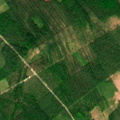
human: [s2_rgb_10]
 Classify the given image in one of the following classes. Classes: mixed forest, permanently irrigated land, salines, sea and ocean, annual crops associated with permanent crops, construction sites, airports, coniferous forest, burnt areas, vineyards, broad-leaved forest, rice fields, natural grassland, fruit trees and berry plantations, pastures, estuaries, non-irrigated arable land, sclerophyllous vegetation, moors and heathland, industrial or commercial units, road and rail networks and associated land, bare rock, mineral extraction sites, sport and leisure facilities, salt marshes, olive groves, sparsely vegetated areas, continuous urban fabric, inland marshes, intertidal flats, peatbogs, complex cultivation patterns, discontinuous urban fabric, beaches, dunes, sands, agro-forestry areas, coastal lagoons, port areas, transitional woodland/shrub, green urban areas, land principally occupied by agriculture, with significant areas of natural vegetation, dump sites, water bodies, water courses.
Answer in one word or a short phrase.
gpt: coniferous forest, mixed forest, transitional woodland/shrub